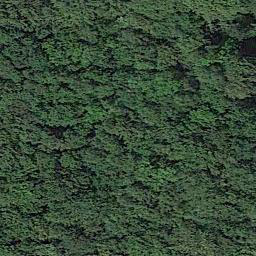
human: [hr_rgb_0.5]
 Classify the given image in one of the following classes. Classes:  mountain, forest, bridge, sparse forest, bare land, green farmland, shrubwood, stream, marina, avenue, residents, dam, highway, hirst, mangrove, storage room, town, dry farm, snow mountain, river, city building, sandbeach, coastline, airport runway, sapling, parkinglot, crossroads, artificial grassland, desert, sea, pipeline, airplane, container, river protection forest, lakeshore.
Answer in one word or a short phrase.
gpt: forest